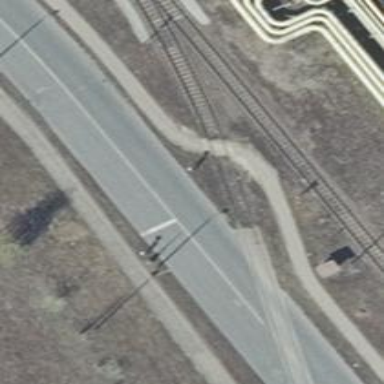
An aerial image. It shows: Railway crossing.